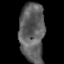
Tissue: skin
Cell type: Epithelial cells
Senescence score: 0.2521
Nuclear area (px): 1449
Mean DAPI intensity: 94.698